Interaction volume radius: 10 \u00c5
Interaction volume height: 20 \u00c5
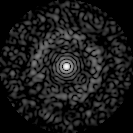
Disorder parameter: 0.8415